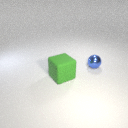
large green rubber cube in front of small blue metal sphere